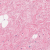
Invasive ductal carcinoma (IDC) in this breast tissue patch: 0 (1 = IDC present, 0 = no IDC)